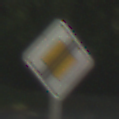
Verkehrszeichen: EndeVorfahrtsstrasse
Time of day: Midday
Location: Outdoor (RoadRail)
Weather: Clear
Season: NotSpecified
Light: Natural